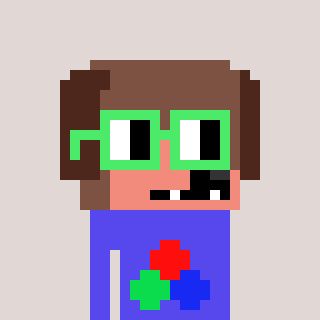
a pixel art character with square light green glasses, a dog-shaped head and a computerblue-colored body on a warm background